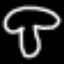
Label: mushroom